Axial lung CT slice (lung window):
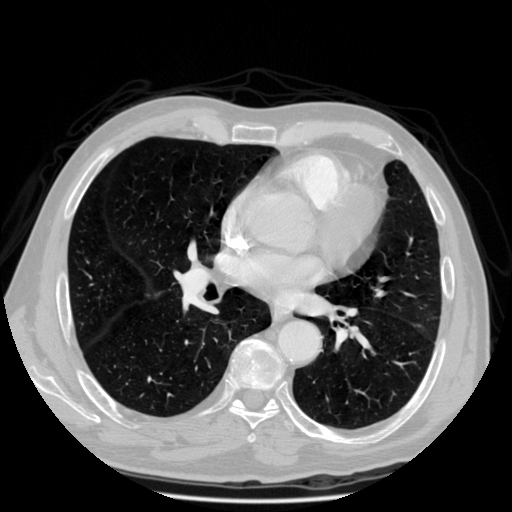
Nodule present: no